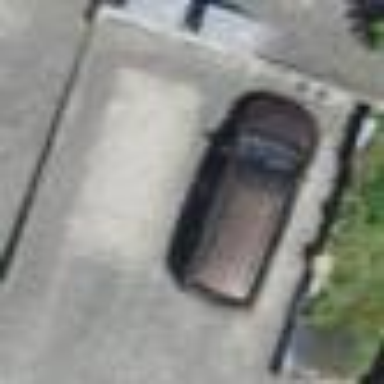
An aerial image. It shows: Garage.